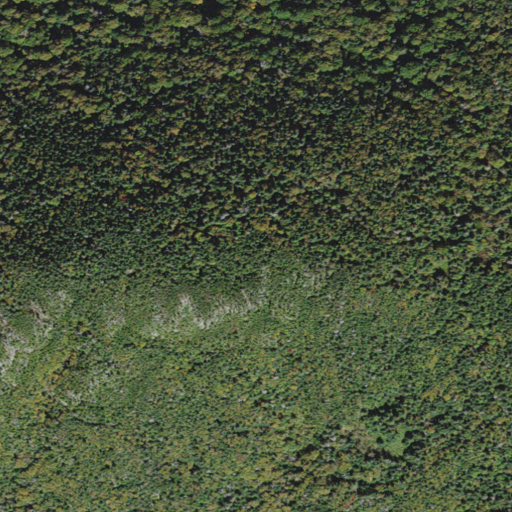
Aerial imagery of mountain in Vermont named Hogback Mountain containing mixed forest and evergreen forest